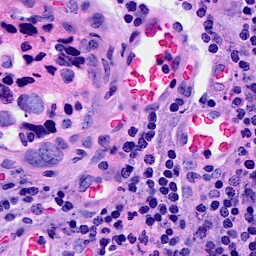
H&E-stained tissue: Breast